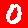
Digit: 0